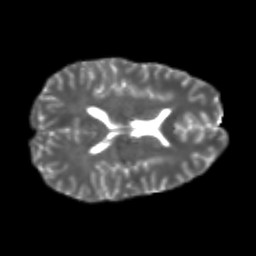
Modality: T2w
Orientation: axial
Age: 25
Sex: male
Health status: healthy
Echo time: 0.074 s